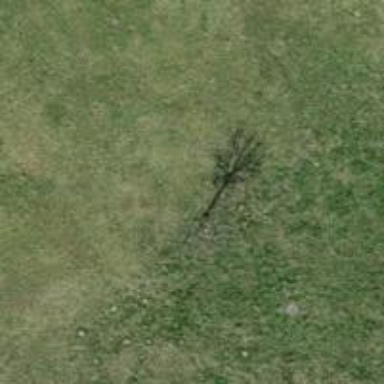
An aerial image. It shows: Single tag "natural: tree."